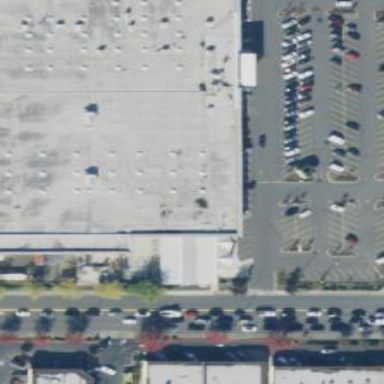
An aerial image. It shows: Parking space.